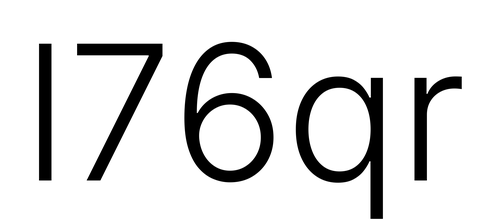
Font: Inter_Light